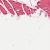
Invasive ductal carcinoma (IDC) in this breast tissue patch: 0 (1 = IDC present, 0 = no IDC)